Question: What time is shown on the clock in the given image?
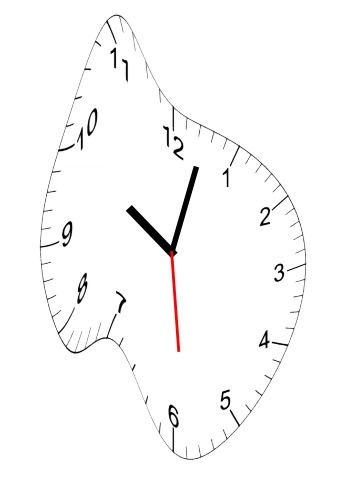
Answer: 10:02:29